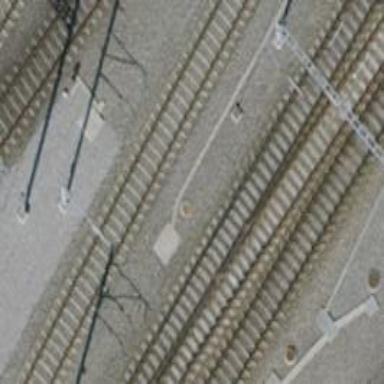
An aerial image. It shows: Single railway track with electrification through contact line.